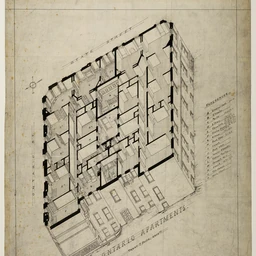
Title: Ontario Apartment Building, Chicago, Illinois, Isometric
Artist: Treat & Foltz
Caption: ontario apartment building, chicago, illinois, isometric, working drawing, architectural drawing, treat & foltz, a work made of ink and ink wash on linen, architecture and design, art institute of chicago